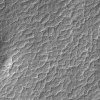
Atmospheric dust classification: not_dusty